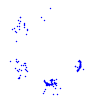
Particle: proton